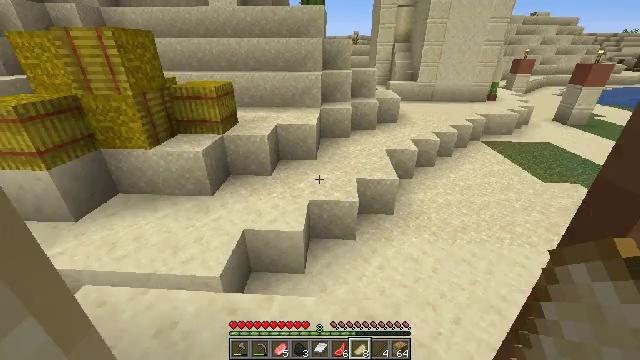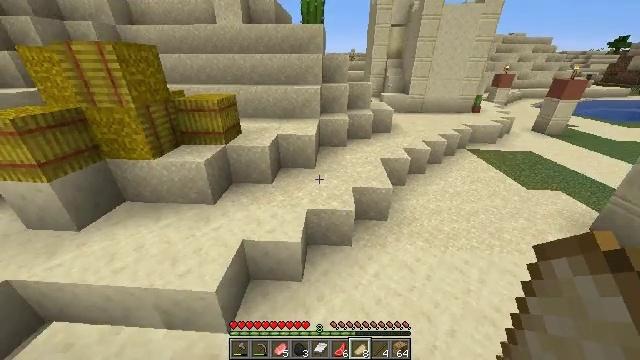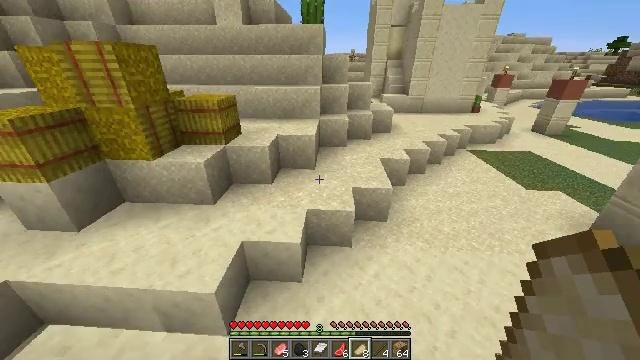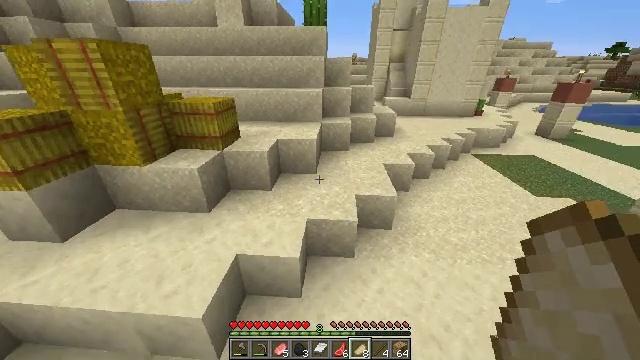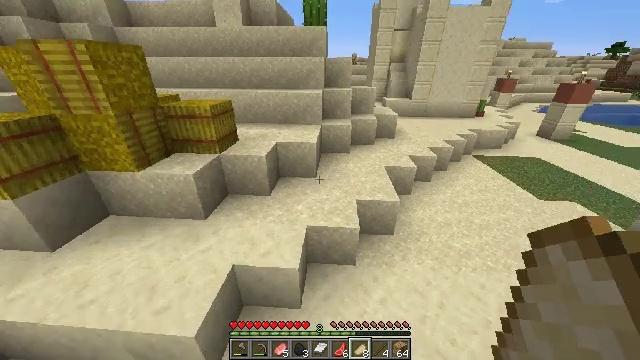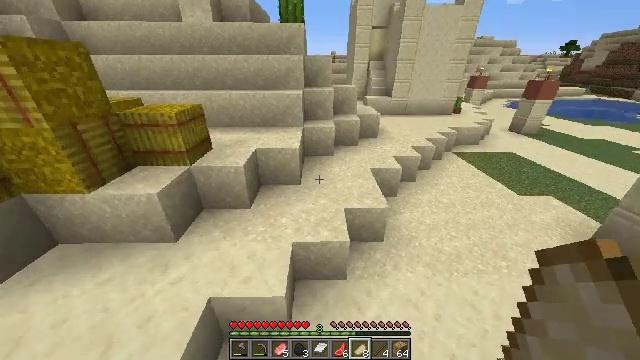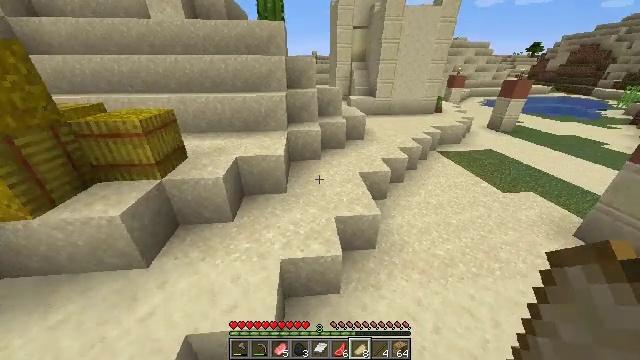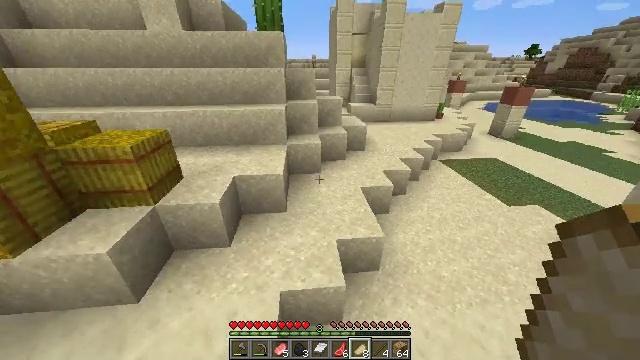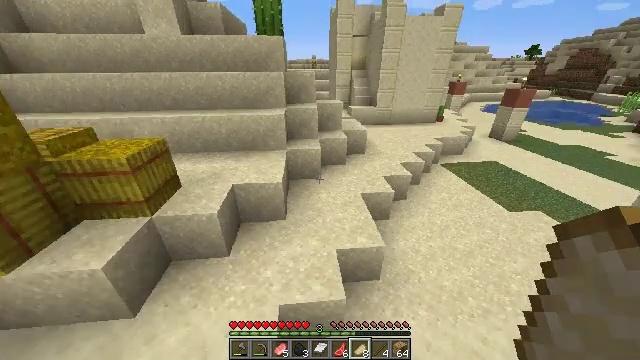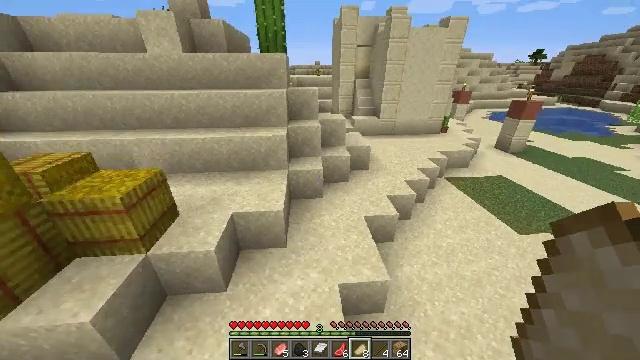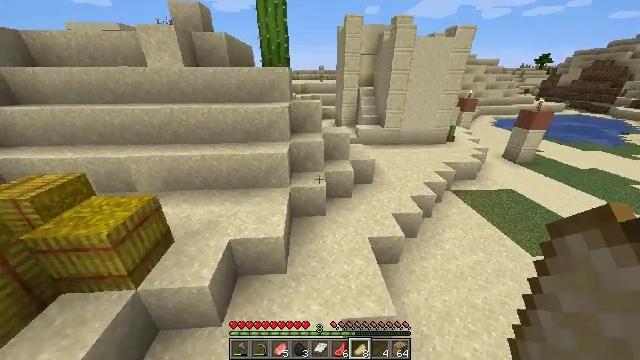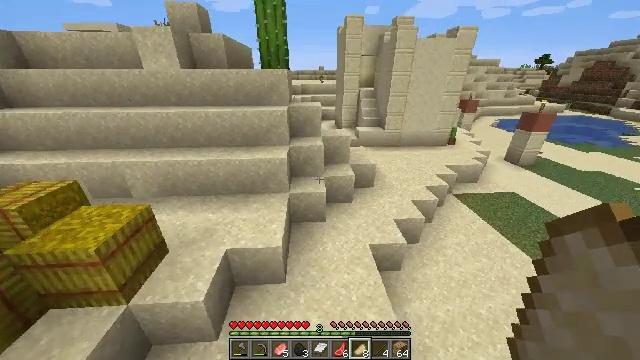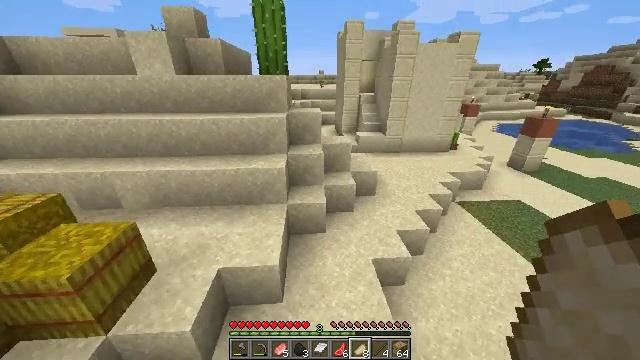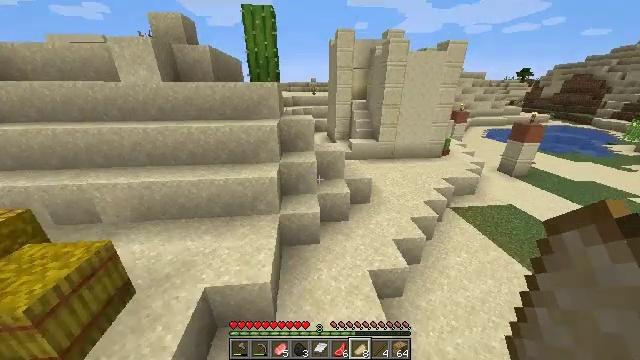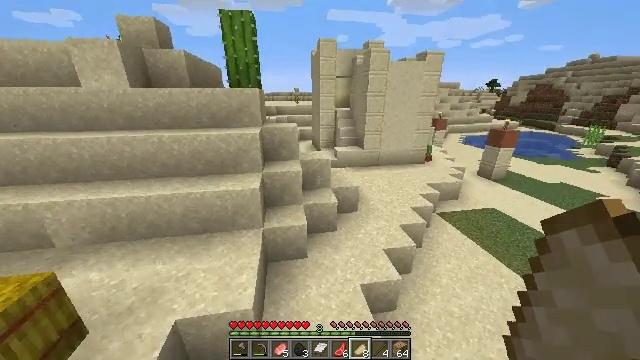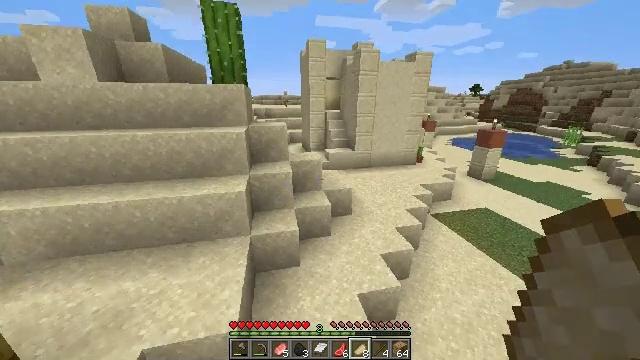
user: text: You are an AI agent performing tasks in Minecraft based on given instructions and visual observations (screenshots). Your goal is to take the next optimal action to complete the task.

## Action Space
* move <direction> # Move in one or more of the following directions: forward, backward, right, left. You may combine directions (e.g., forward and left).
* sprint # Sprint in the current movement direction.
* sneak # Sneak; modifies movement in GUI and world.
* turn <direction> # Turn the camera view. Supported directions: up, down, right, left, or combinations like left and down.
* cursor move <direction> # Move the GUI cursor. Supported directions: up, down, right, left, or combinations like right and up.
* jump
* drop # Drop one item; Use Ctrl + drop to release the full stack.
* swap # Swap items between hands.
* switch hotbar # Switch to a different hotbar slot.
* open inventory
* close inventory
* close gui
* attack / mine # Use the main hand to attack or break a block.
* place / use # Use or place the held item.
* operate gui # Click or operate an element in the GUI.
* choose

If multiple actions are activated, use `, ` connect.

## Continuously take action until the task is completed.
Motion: motion action
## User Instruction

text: Break the hay block to collect it.
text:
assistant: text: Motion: move forward, sprint
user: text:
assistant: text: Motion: move forward, sprint
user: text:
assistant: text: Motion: move forward, sprint
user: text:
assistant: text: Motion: move forward, sprint
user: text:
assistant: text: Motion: move forward, sprint, turn right
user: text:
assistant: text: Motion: move forward, sprint, turn right
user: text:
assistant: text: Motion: move forward, sprint, jump
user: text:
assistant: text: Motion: move forward, sprint, jump
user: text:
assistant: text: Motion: move forward, sprint, jump
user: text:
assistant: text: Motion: move forward, sprint, jump
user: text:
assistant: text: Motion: move forward, sprint, jump
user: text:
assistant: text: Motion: move forward, sprint, jump
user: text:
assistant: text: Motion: move forward, sprint, turn right and up, jump
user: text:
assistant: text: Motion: move forward, sprint, turn right and up, jump
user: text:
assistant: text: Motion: move forward, sprint, turn right and up, jump
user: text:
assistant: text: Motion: move forward, sprint, jump
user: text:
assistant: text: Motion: move forward, sprint, jump
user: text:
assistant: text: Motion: move forward, sprint, turn right and up, jump
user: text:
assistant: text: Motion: move forward, sprint, turn right, jump
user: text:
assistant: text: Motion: move forward, sprint, turn right and up, jump
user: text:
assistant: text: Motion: move forward, sprint, turn right and up, jump
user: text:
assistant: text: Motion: move forward, sprint, turn right, jump
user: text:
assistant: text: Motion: move forward and move right, sprint, turn right, jump
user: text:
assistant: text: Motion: move forward and move right, jump
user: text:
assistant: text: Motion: move forward and move right, jump
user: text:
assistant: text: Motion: move forward and move right, jump
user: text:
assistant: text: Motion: move forward and move right, jump
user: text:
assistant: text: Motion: move forward and move right, turn left, jump
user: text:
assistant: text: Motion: move forward and move right, sprint, turn left, jump
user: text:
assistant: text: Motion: move forward and move right, sprint, turn left, jump